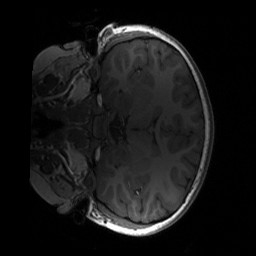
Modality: T1w
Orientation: coronal
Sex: female
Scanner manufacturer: siemens
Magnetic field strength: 3 T
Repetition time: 1.9 s
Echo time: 0.00243 s